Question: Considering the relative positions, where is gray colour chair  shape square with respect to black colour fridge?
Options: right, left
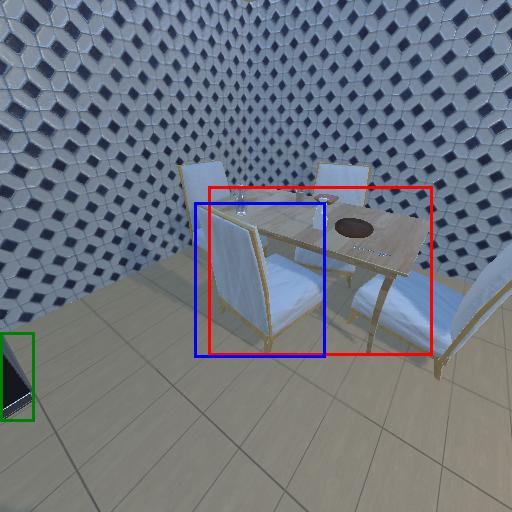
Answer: right